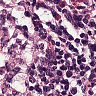
Metastatic tissue present: no